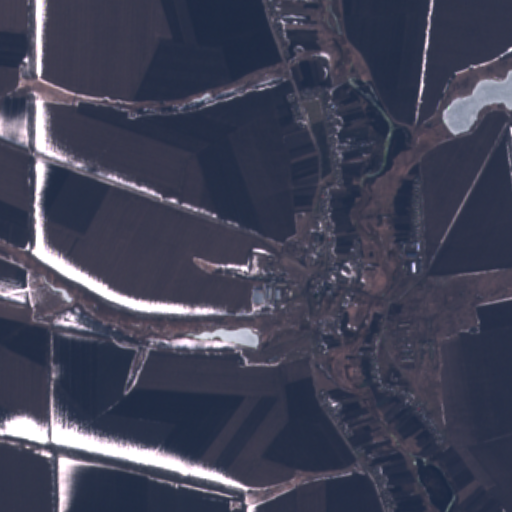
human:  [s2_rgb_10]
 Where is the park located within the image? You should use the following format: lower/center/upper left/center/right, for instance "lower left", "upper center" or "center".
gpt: The park is located in the center of the image.
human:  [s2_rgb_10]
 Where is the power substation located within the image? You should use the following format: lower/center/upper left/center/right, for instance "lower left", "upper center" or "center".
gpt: The power substation is located in the center right of the image.
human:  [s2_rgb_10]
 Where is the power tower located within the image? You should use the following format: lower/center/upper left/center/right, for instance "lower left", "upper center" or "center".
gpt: The power tower is located in the right of the image.
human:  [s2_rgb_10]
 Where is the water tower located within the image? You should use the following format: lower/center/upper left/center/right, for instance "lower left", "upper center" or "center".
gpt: The water tower is located in the lower right of the image.
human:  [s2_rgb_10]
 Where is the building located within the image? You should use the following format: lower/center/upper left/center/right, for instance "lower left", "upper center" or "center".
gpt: There is no building in the image.